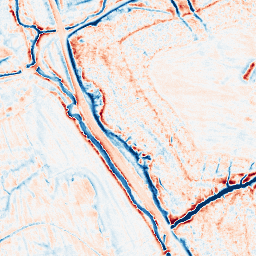
Category: edge_preserving
Decomposition family: anisotropic_diffusion
Decomposition parameters: iterations: 20
kappa: 30
gamma: 0.2
Upsampling method: bicubic_16x
Upsampling parameters: scale: 16
Upsampling scale: 16